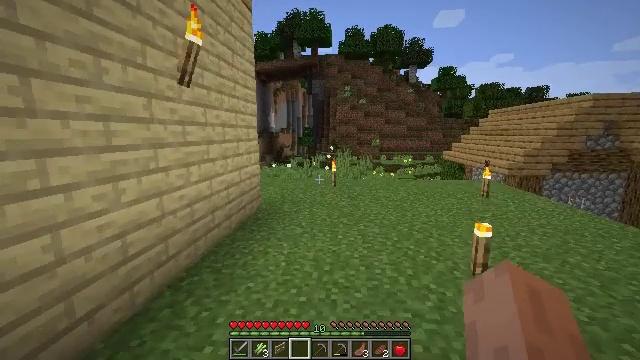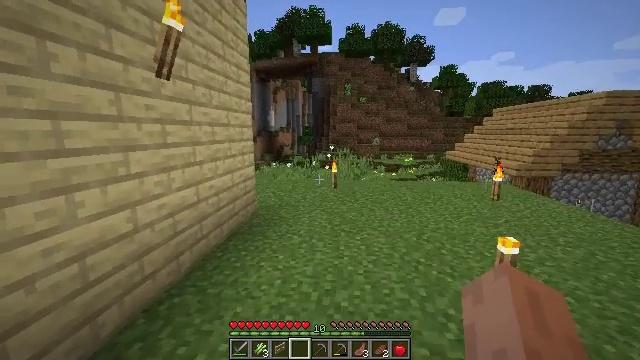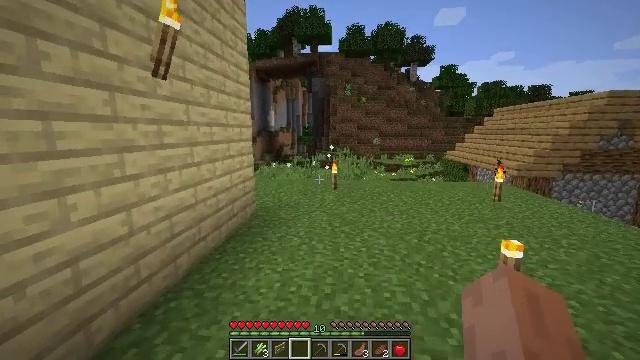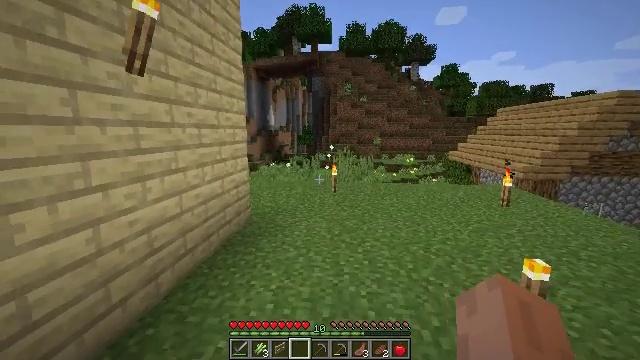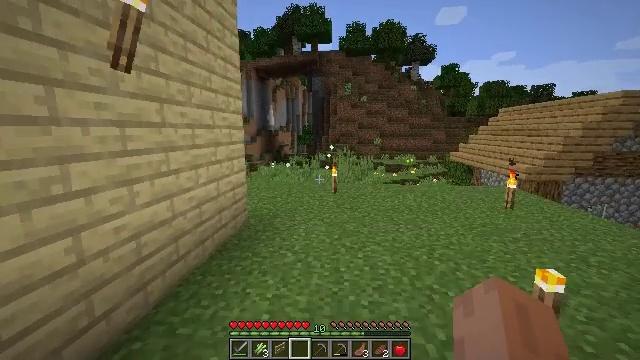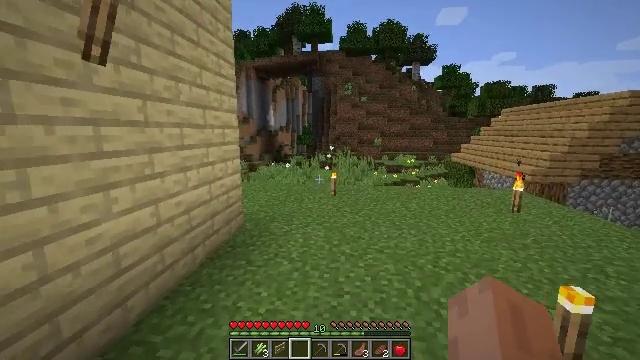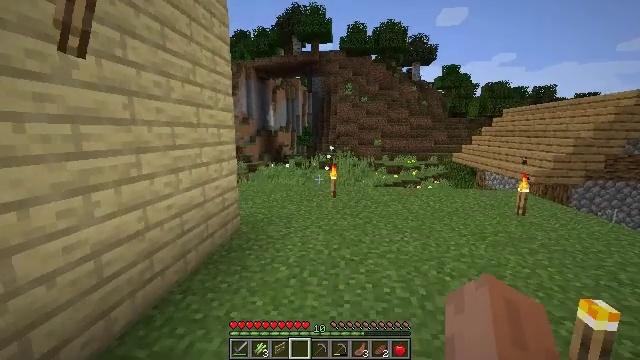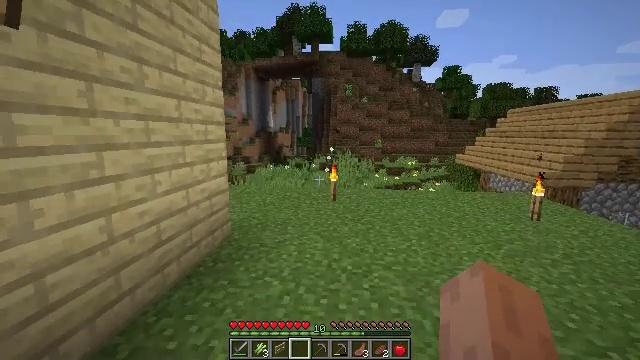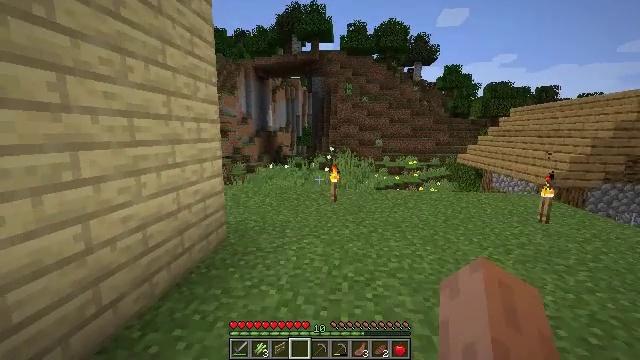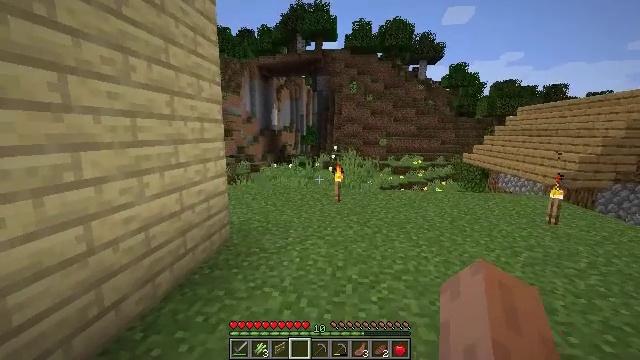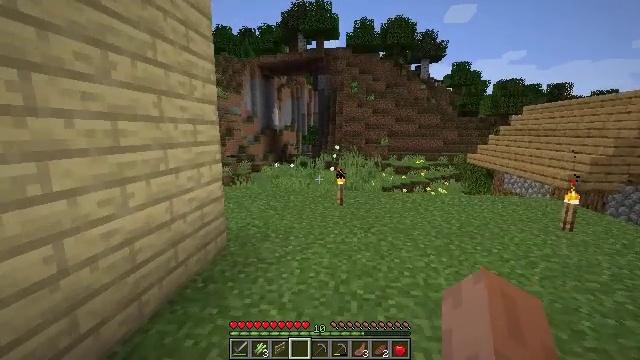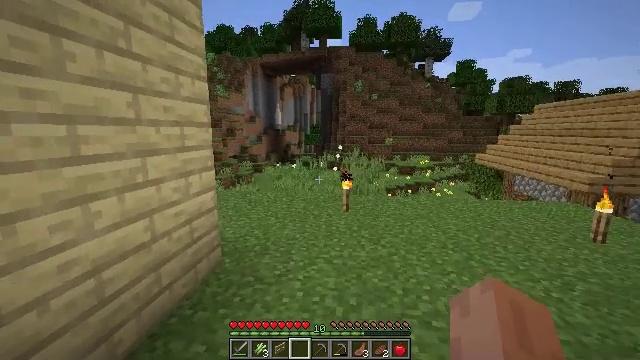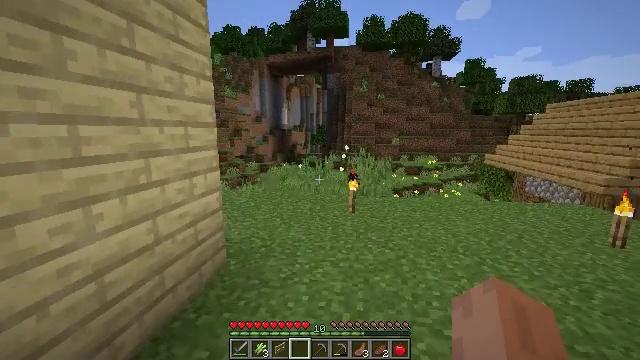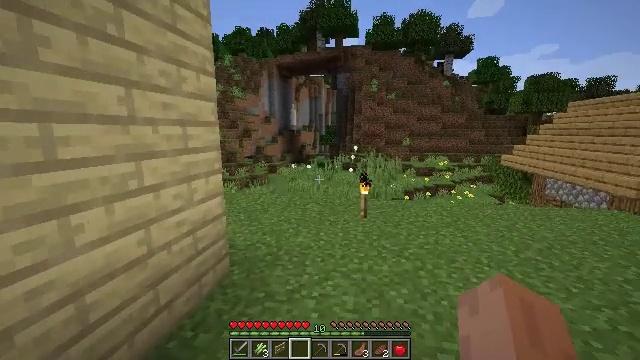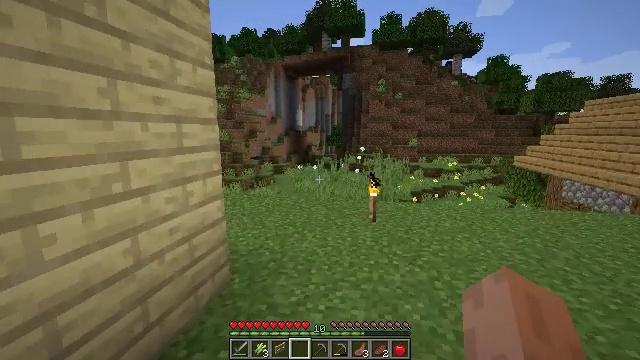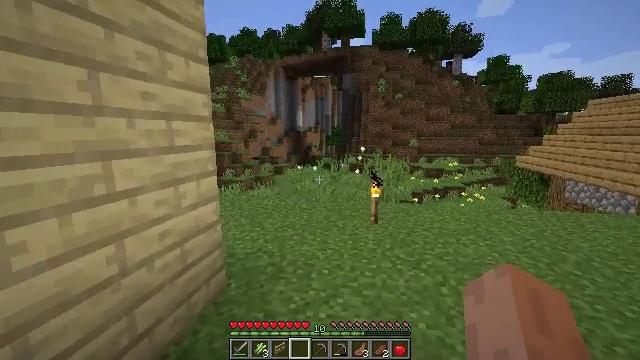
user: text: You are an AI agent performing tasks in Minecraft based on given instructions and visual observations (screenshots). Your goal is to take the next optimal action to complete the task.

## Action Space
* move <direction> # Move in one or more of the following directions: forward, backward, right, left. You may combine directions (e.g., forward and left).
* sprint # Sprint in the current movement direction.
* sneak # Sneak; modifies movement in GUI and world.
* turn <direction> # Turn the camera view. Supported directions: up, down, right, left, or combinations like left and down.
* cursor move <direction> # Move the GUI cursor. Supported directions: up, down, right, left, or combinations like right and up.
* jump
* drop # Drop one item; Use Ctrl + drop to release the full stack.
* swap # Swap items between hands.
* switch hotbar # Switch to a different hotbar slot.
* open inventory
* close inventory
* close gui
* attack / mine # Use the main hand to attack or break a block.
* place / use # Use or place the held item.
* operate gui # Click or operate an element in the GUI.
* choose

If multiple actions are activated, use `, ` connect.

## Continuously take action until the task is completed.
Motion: motion action
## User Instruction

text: Gather the birch fence from a structure.
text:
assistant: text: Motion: move forward
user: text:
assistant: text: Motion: move forward
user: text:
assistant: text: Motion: move forward
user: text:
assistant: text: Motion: move forward
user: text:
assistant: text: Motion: move forward
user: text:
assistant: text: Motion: move forward
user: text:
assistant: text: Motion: move forward
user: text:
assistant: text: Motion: move forward
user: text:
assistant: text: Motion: move forward
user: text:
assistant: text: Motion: move forward
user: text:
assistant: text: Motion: move forward
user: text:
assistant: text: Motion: move forward, turn left
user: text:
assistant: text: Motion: move forward, turn left
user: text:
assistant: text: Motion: move forward, turn left
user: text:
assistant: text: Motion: move forward
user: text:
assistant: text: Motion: move forward
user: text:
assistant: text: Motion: move forward
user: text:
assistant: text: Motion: move forward
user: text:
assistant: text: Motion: move forward
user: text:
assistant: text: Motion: move forward
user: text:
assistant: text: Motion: move forward
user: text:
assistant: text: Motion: move forward
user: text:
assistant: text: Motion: move forward
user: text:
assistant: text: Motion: move forward
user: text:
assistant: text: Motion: move forward
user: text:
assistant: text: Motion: move forward
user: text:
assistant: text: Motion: move forward, turn left
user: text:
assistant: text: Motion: move forward, turn left
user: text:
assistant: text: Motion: move forward, turn left
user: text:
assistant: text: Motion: move forward, turn left